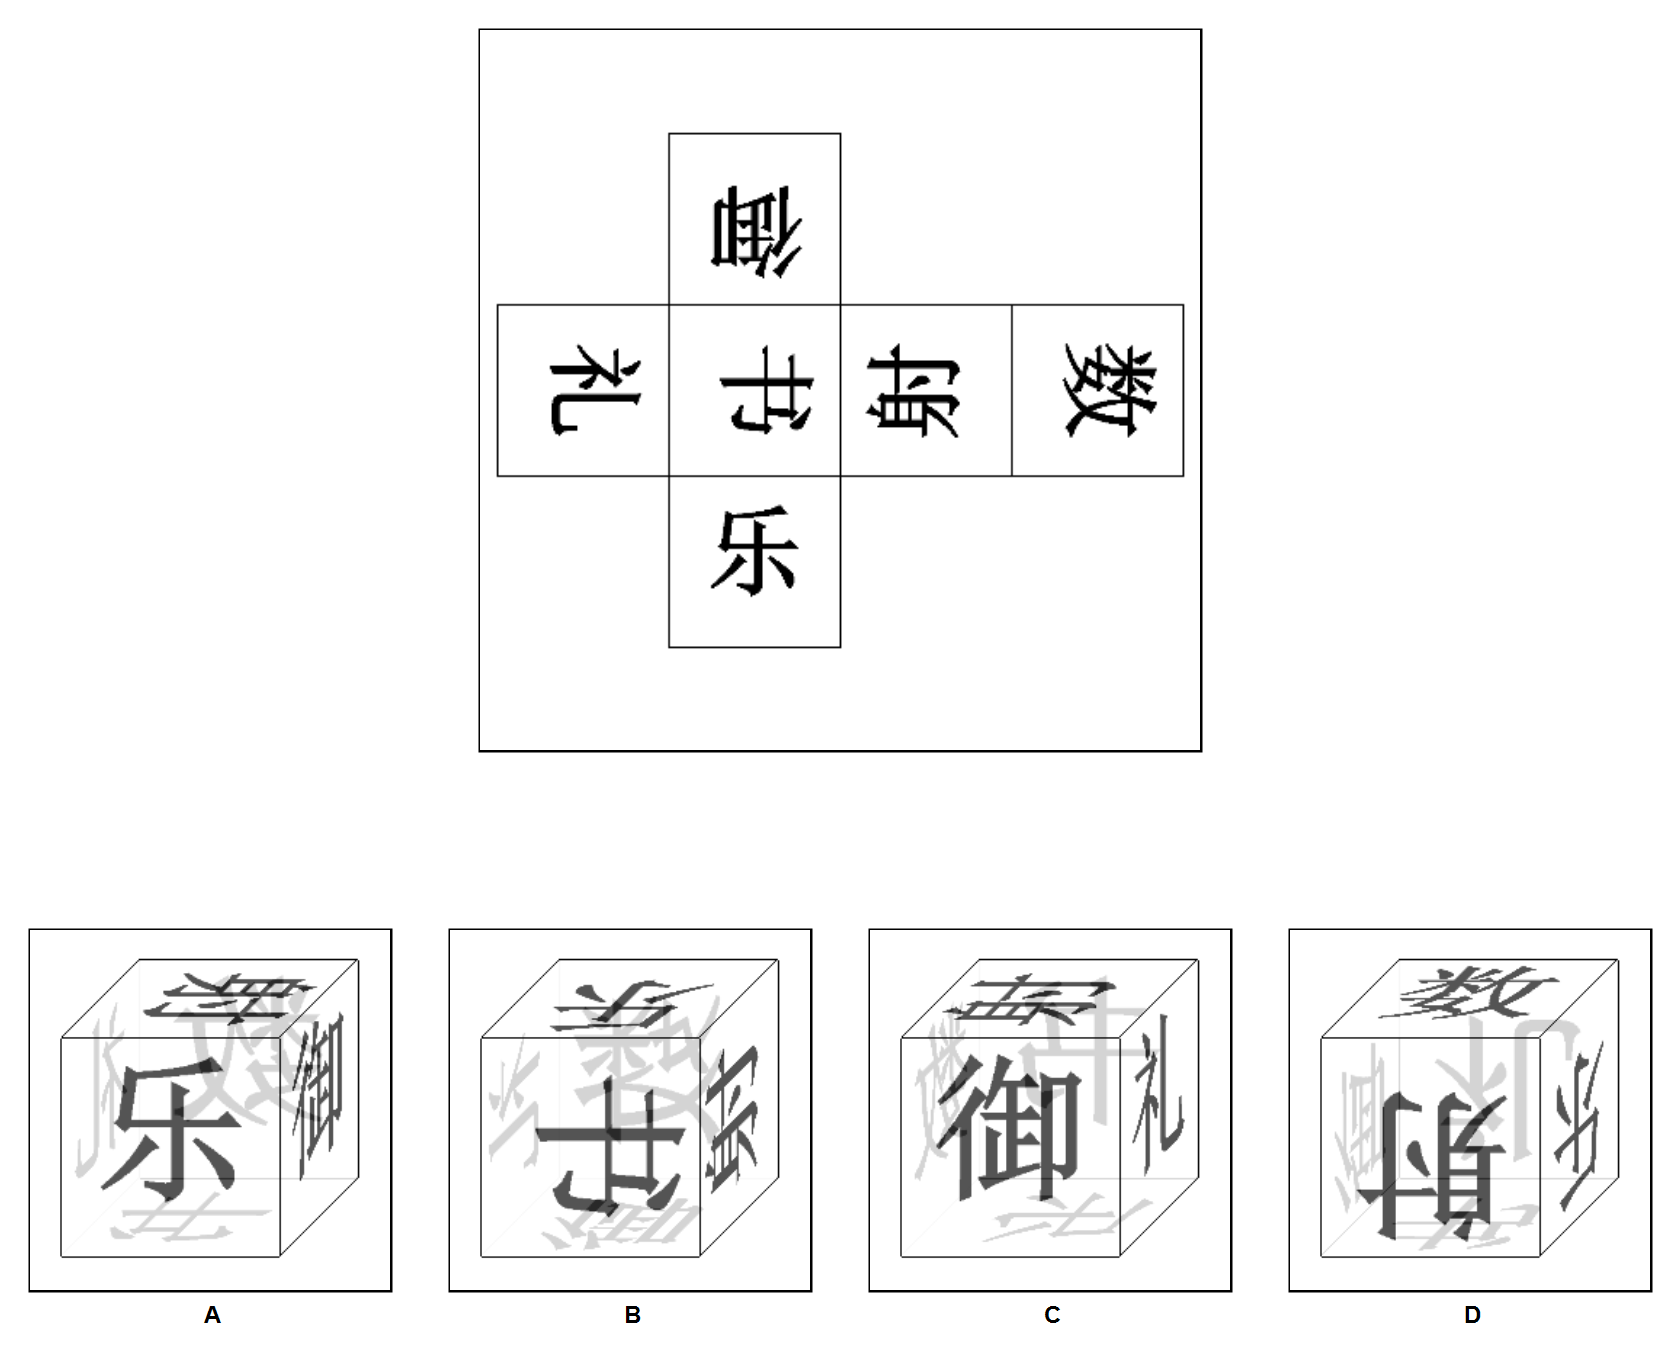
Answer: D